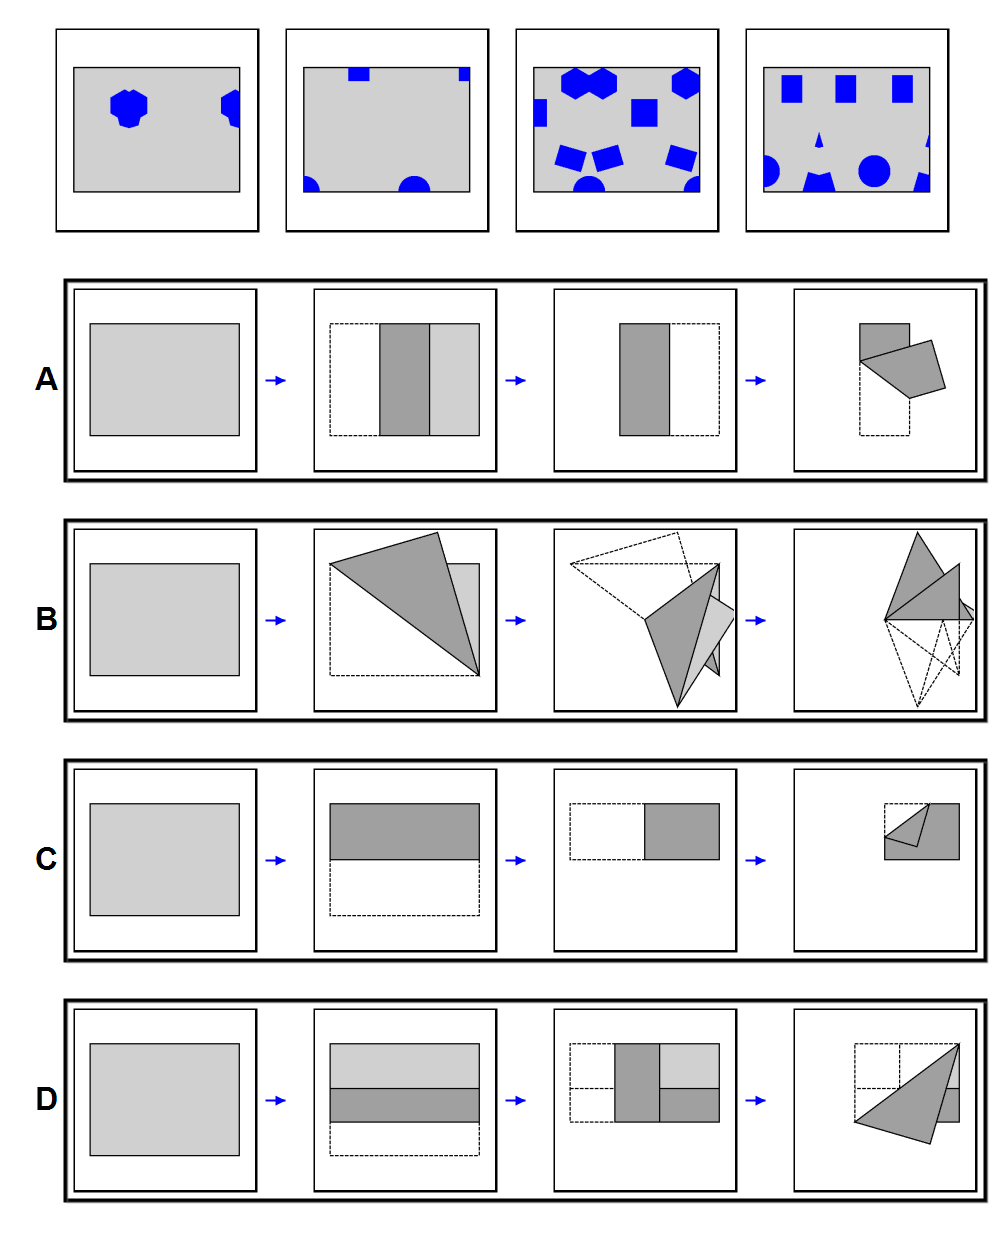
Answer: A